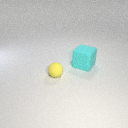
small yellow rubber sphere to the left of large cyan rubber cube